Question: I am working on a Android Project in which I need to show a 'Button or ImageView' on header of my activity(Screen). Below is my XML layout of my activity.
'''
<?xml version="1.0" encoding="utf-8"?>
<LinearLayout xmlns:android="http://schemas.android.com/apk/res/android"
android:id="@+id/app"
android:layout_width="1dp"
android:layout_height="1dp"
android:layout_margin="2px"
android:orientation="vertical"
android:padding="2px" >
<LinearLayout
android:id="@+id/tabBar"
android:layout_width="fill_parent"
android:layout_height="wrap_content"
android:orientation="horizontal" >
<ImageView
android:id="@+id/BtnSlide"
android:layout_width="wrap_content"
android:layout_height="wrap_content"
android:layout_margin="0px"
android:padding="0px"
android:src="@drawable/button" />
</LinearLayout>
</LinearLayout>
'''
With the above layout, I can see my black 'button image' just below the 'Proximity' title. Is it possible to show my 'button image' to left of 'Proximity' instead of getting shown one line below Proximity?

Is there any way, I can make the 'image which is left to Proximity' title clickable? if I can do that, then I don't need to show Black Button image at the top.
That image is coming from AndroidManifest.xml file. I am not sure how to make that clickable.
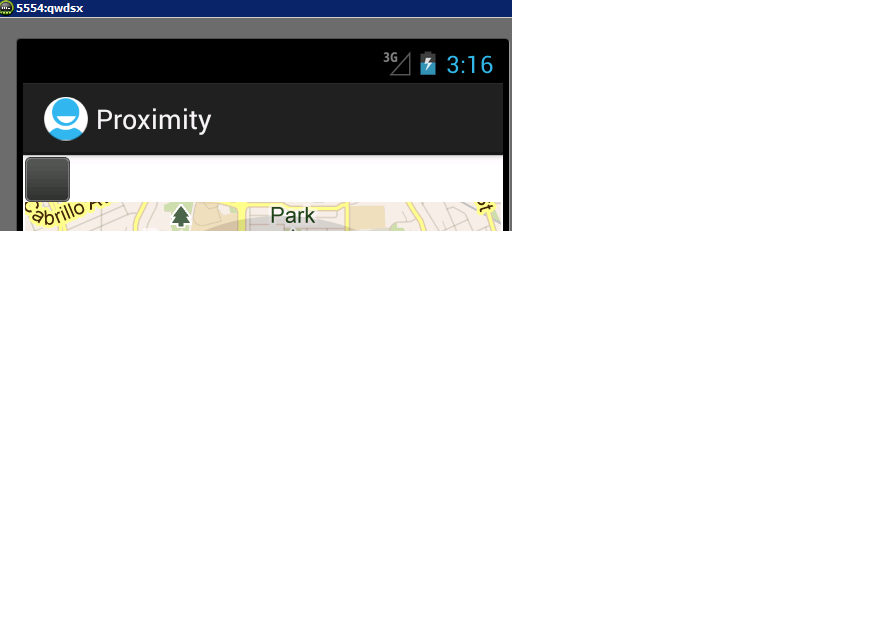
Answer: > With the above layout, I can see my black button image just below the
Proximity title. Is it possible to show my button image to left of
Proximity instead of getting shown one line below Proximity?
Since Proximity is in titlebar you need to create your own custom titlebar to be able to place button to titlebar. Here is <URL> how to achieve it.
Also try to think an usage of <URL>.